Question:
It is not really existing in the folder of the project but somewhere else, is it a refrence file?
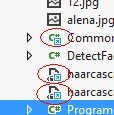
Answer: That icon displayed means its a file referenced from a folder outside the Solution. Visual Studio C# Solutions generally show the file system directory that project file is in. Files outside of that are shown as being linked in, or referenced, by that icon you see there. See <URL>.